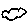
Label: cloud